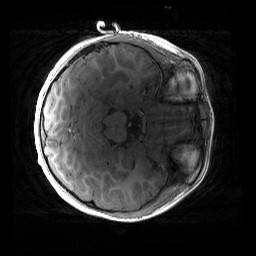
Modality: T1w
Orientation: axial
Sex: male
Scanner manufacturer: siemens
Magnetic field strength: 3 T
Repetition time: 1.9 s
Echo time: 0.00243 s